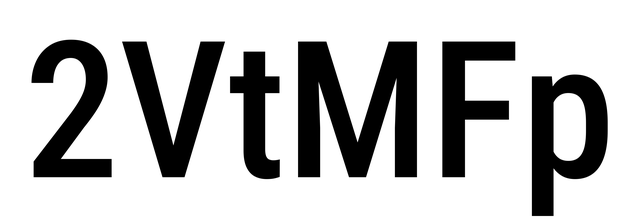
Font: Roboto_Condensed_Medium